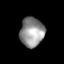
Tissue: lung
Cell type: Epithelial cells
Senescence score: 0.2314
Nuclear area (px): 688
Mean DAPI intensity: 147.334